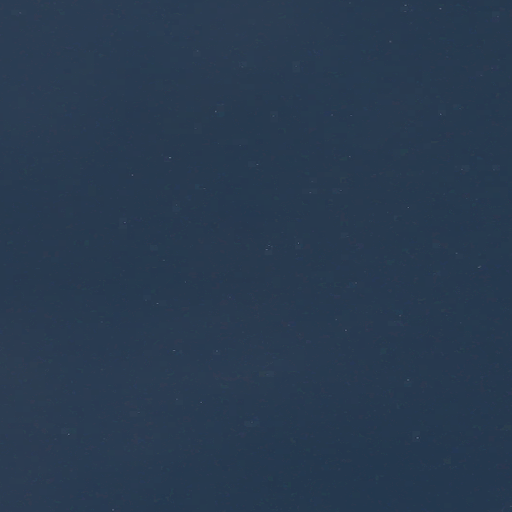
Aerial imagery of bar in Maine named Flag Island Ledge containing only open water